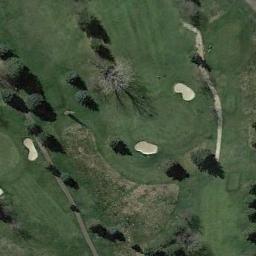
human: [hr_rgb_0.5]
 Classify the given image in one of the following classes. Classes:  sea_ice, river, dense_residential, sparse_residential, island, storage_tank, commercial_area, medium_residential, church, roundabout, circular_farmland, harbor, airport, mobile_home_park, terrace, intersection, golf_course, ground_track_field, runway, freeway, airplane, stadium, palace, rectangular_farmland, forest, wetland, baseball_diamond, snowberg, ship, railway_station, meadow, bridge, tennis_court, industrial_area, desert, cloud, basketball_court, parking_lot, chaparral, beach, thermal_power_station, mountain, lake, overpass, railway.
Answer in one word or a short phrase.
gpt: golf_course